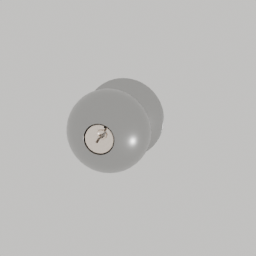
Label: mechanical